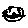
Label: smiley face